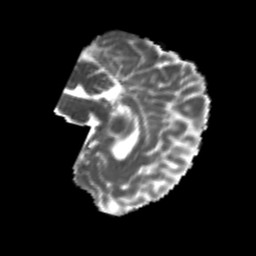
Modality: MD
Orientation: sagittal
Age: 21
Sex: female
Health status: healthy
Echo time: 0.074 s